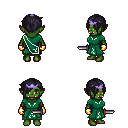
a pixel art fantasy rpg character, female body template, orc, green skin, sash dress, teal pants, raven pixie cut hairstyle, purple tiara, gold gloves, dagger, four views (front, back, left, right), 2x2 character sprite sheet, small pixel art, hard edges, no anti-aliasing